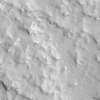
Label: not_dusty